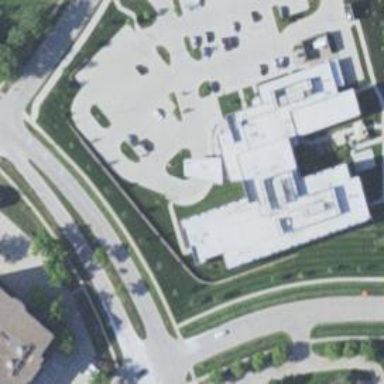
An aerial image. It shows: Hospital building.